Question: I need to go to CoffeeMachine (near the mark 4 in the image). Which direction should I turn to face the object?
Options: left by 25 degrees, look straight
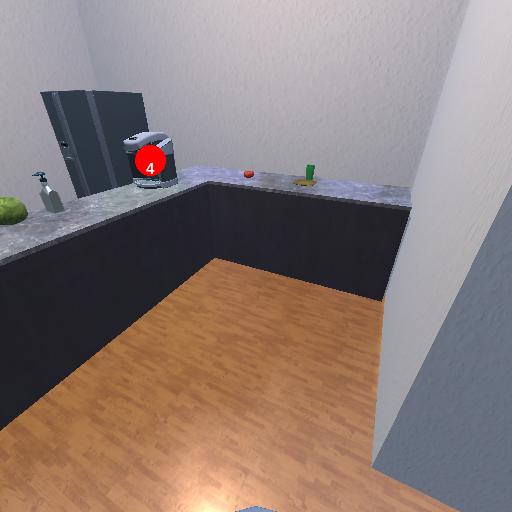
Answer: left by 25 degrees